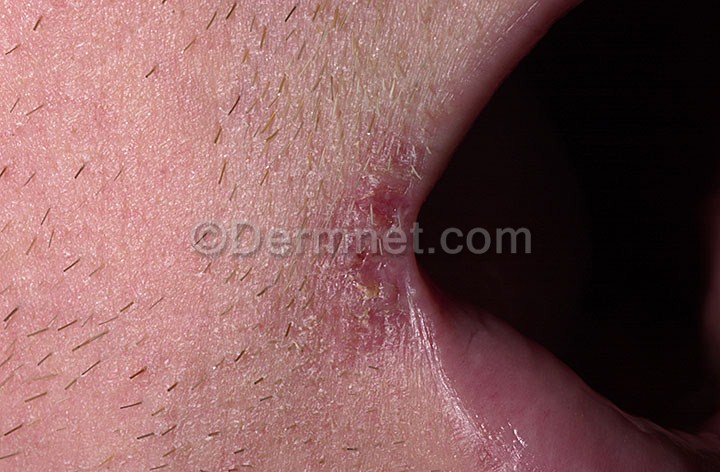
Disease: Tinea Ringworm Candidiasis and other Fungal Infections